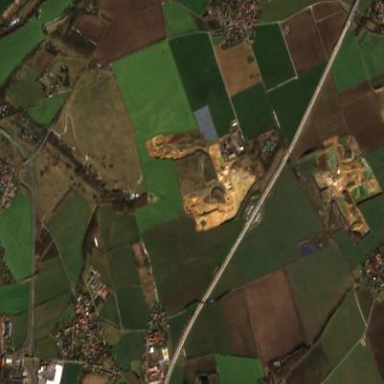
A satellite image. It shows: Quarry area.